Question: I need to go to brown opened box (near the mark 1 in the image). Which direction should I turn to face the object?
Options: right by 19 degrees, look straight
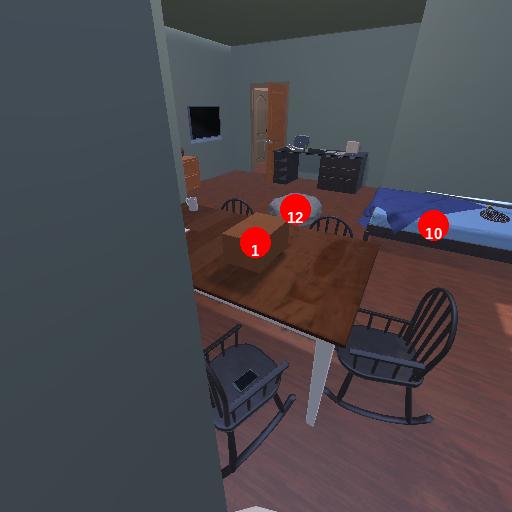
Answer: right by 19 degrees